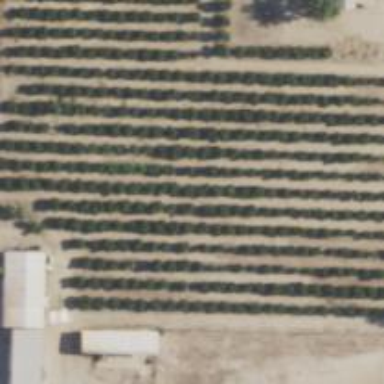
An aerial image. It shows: Orange orchard with rows of orange trees.